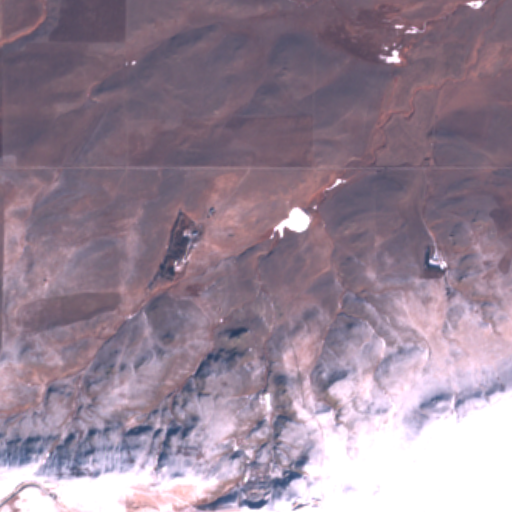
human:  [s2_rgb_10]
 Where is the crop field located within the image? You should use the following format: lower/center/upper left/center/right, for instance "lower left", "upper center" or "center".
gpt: The crop field is located in the upper right of the image.
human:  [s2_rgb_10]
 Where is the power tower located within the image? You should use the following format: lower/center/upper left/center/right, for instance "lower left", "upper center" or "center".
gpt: There is no power tower in the image.